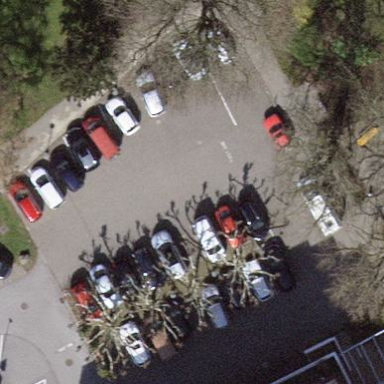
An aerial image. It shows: Parking area with surface.